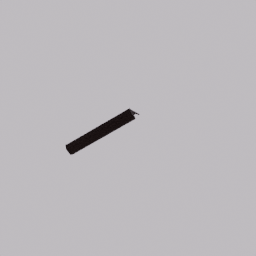
Label: architecture